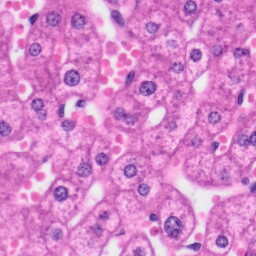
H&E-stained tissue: Liver